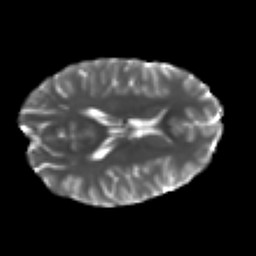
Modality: T2w
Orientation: axial
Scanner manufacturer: ge
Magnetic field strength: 3 T
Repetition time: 7.98 s
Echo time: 0.0701 s